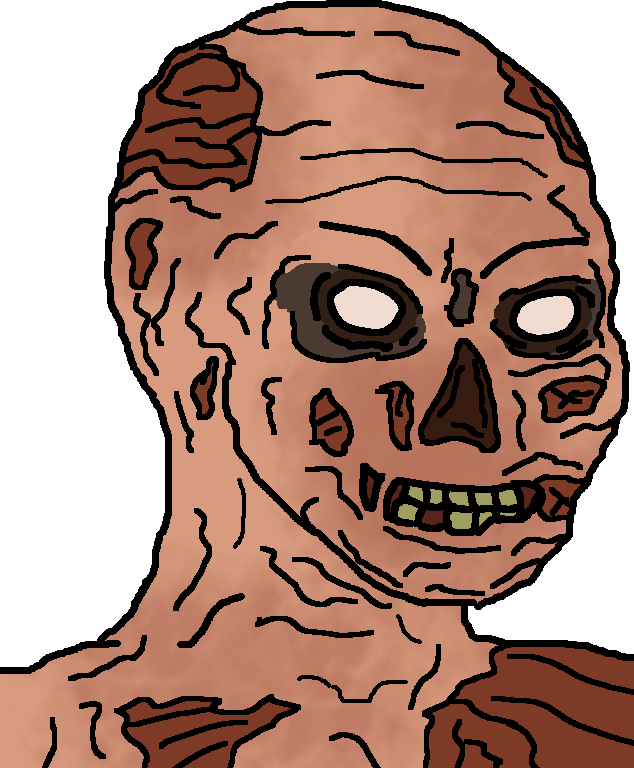
Label: 5_Oomer